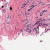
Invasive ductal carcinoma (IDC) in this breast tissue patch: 1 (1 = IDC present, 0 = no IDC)